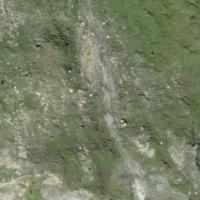
EUNIS habitat code: 26
Species observed at this site:
Leontopodium nivale